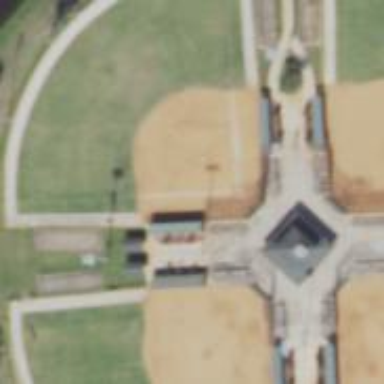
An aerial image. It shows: Baseball pitch for leisure land.